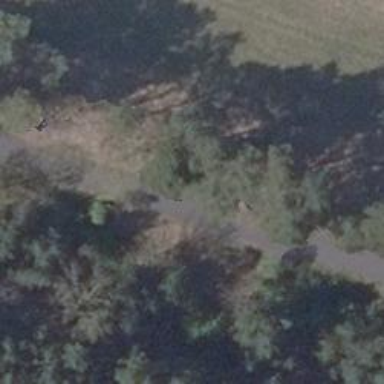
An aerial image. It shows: Asphalt path for bicycles.